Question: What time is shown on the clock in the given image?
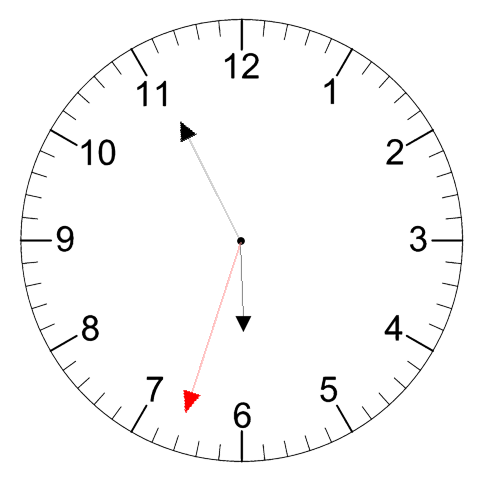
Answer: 05:55:33